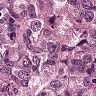
Metastatic tissue present: yes